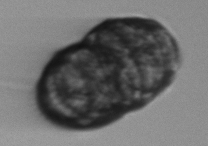
Label: Margalefidinium